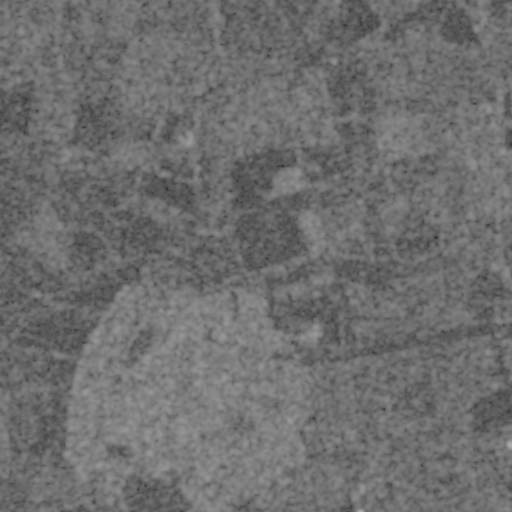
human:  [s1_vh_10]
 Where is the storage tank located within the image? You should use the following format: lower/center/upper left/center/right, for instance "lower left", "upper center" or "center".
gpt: The storage tank is located in the lower right of the image.
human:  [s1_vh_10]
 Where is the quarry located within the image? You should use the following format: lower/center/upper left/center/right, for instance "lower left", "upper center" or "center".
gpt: There is no quarry in the image.

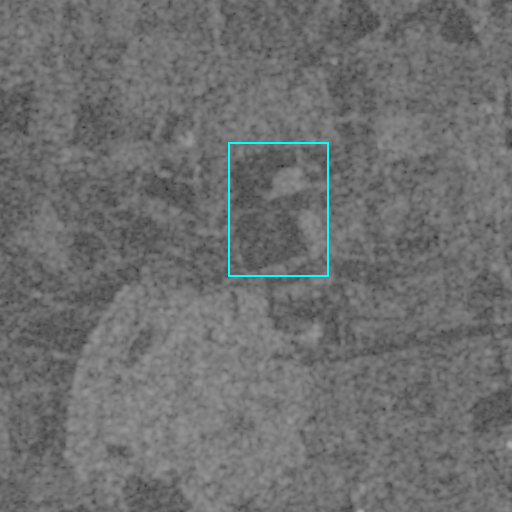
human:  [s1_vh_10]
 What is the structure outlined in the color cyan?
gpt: The structure outlined in cyan is a crop field.
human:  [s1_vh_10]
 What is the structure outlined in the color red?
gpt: There is no red outline.